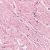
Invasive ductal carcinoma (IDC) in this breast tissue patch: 0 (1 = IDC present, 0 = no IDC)